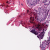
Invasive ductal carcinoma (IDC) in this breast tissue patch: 0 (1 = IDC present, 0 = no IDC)